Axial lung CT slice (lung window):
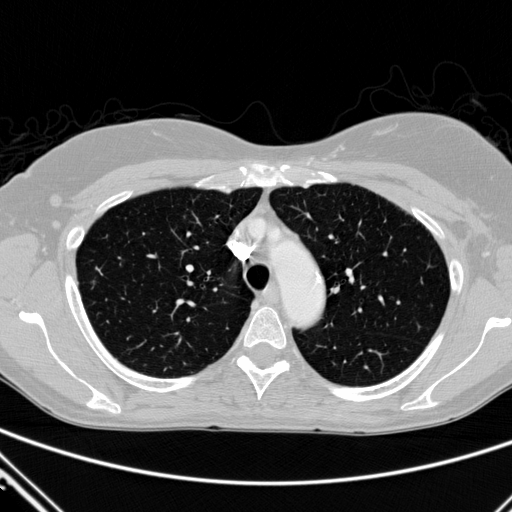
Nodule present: yes
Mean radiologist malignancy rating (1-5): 2